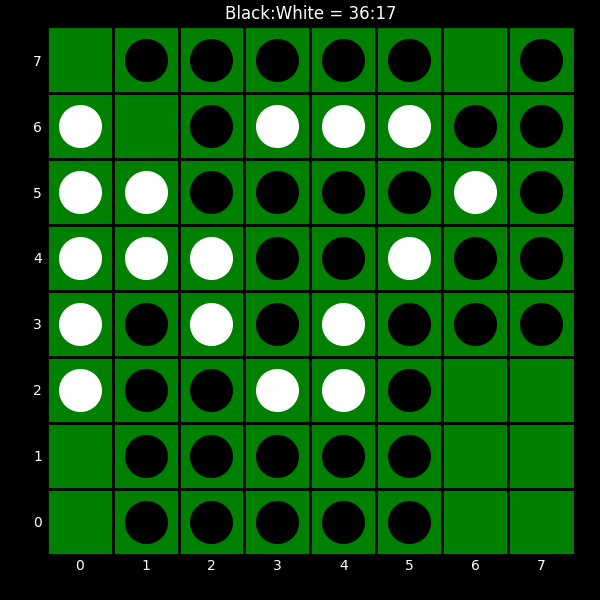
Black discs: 36
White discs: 17